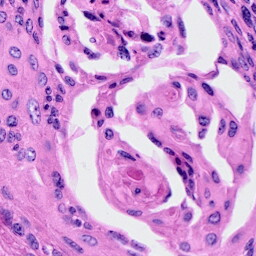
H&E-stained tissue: Cervix